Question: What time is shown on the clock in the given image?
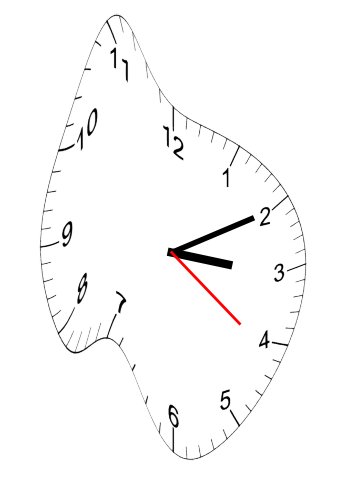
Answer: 03:10:21